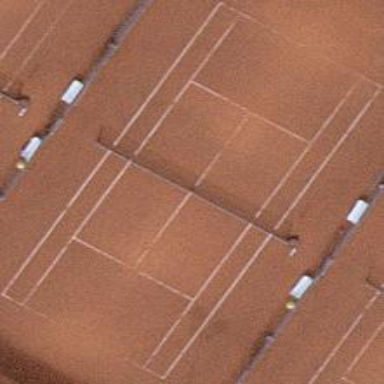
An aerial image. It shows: Tennis court in leisure pitch.